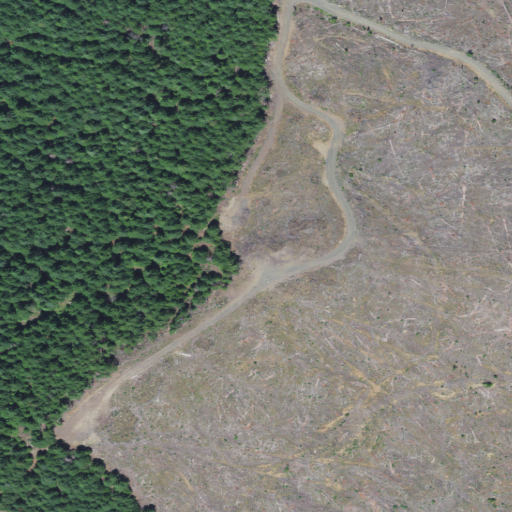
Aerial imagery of mountain in Oregon named Horse Mountain containing grassland, evergreen forest, shrub, and low intensity development